Question: There is such problem.

I have some entity classes 'Appartment', 'Landlord' etc. Now I'm creating 'ApartmentDaoImpl', that is DAO implementation for 'Apartment'. Everything is clear with primitive types, I can get 'landlordId'.
The question is - how to set 'Landlord' field by his 'id'?
This doesn't work because 'getId()' method is non-static:
'''
Apartment apartment = new Apartment(id);
apartment.setRooms(rooms);
apartment.setDescription(description);
apartment.setFree(free);
apartment.setPrice(price);
apartment.setLastUpdatedPrice(lastUpdatedPrice);
apartment.setLandlord(Landlord.getId());
'''
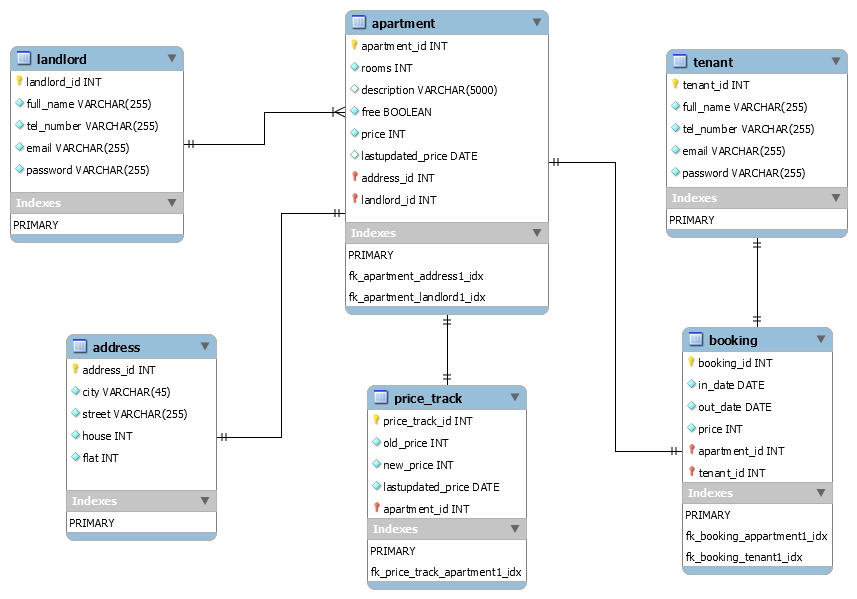
Answer: First, you have to decalre Landlord Object and set its properties, e.g.:
'''
Landlord landlord = new Landlord();
landlord.setName("foo");
landlord.setEmail("foo@bar");
etc.
'''
Alternatively, you can get it from DB, if the record already exists:
'''
Landlord landlord = dataAccess.getLandlordByName("hereGoesTheName");
'''
Of course, in the latter case, you need to implement a proper DataAccess class and access its method by 'dataAccess' Object.
Only then you can assign it to the Apartment Entity:
'''
apartment.setLandlord(landlord);
'''
Aside from that, it seems to me that you don't really grasp basic concepts of OOP. Nothing's wrong with that, but the problem you are trying solve is quite an advanced one.